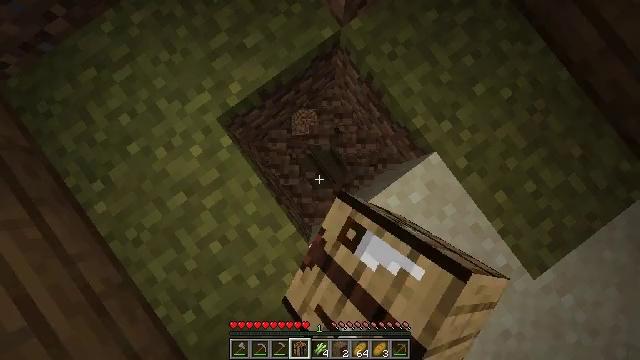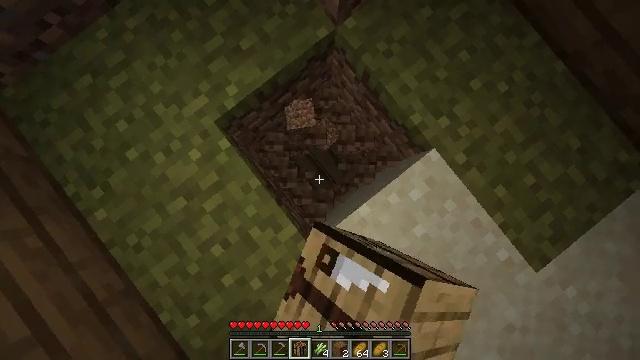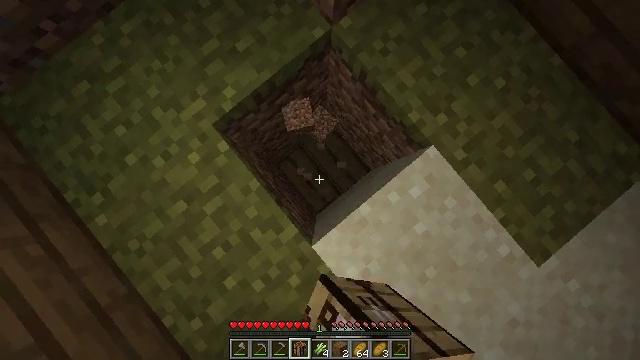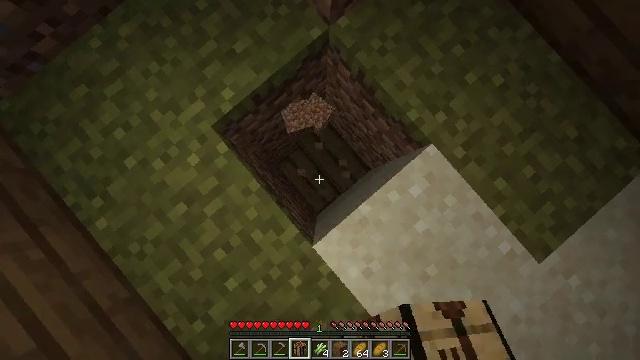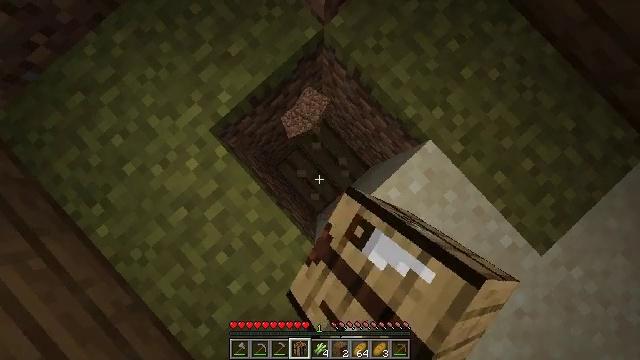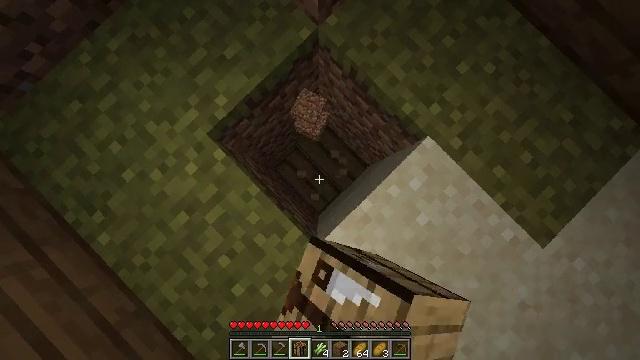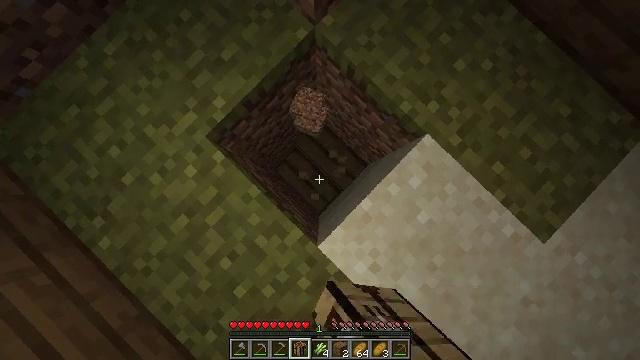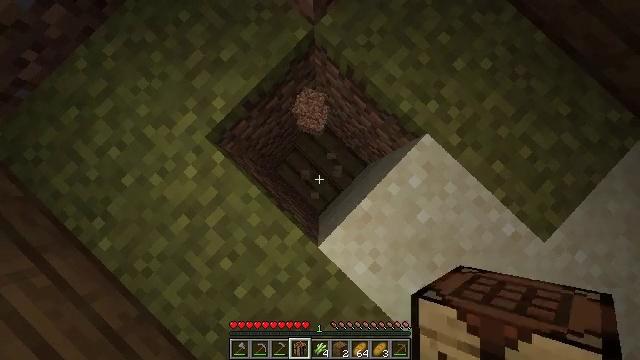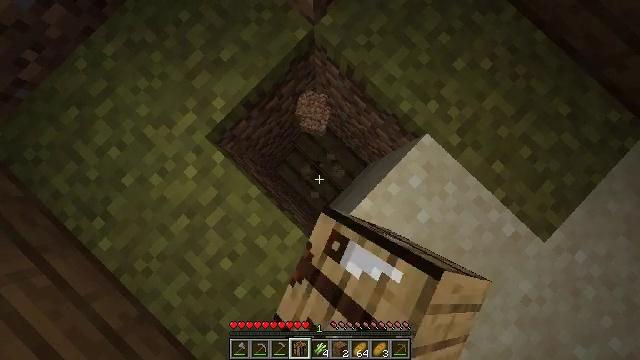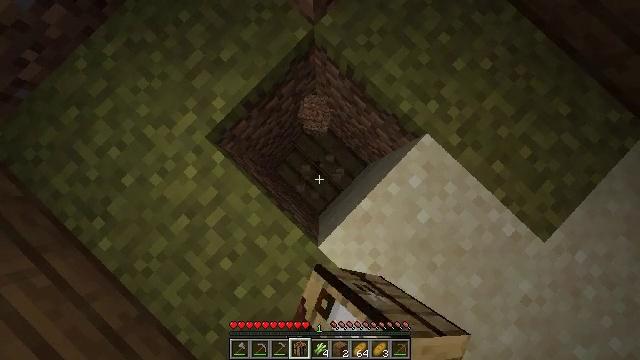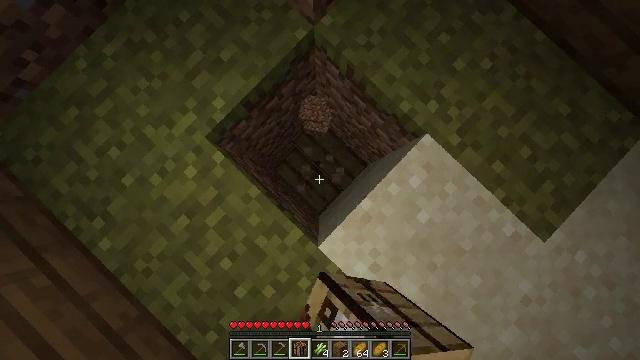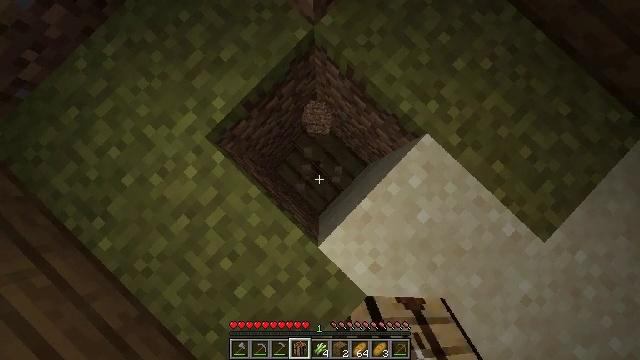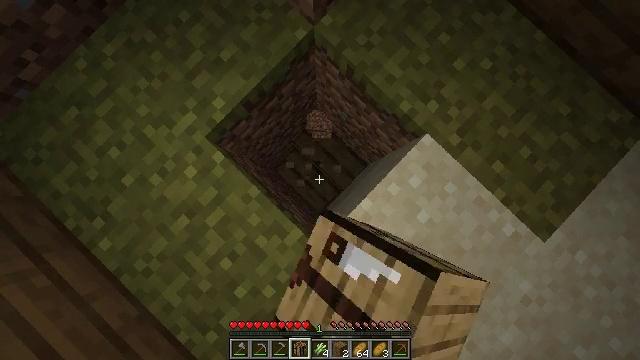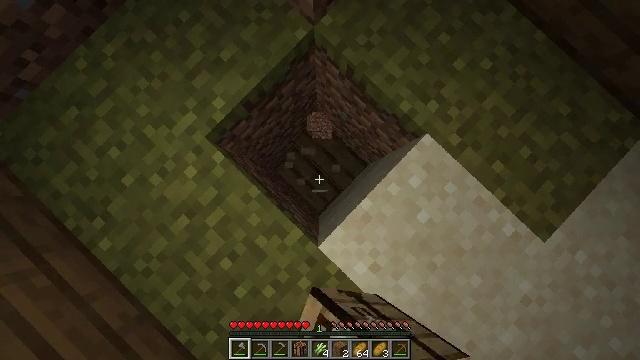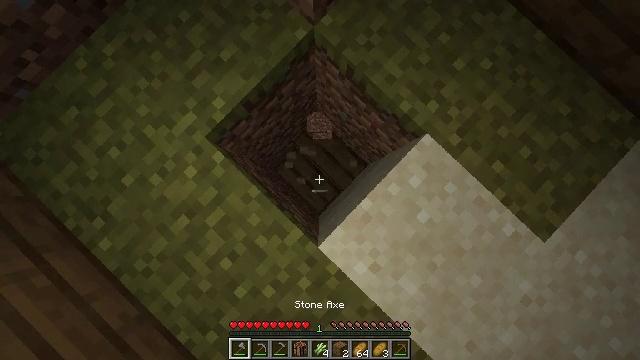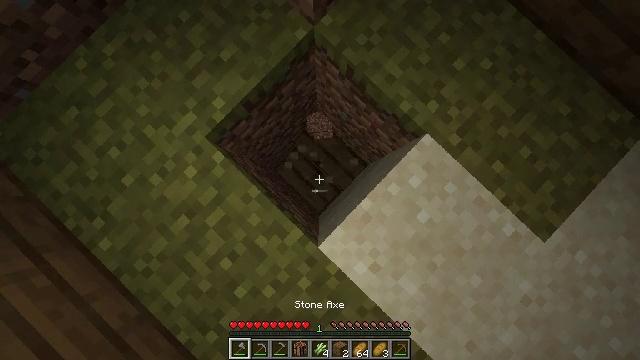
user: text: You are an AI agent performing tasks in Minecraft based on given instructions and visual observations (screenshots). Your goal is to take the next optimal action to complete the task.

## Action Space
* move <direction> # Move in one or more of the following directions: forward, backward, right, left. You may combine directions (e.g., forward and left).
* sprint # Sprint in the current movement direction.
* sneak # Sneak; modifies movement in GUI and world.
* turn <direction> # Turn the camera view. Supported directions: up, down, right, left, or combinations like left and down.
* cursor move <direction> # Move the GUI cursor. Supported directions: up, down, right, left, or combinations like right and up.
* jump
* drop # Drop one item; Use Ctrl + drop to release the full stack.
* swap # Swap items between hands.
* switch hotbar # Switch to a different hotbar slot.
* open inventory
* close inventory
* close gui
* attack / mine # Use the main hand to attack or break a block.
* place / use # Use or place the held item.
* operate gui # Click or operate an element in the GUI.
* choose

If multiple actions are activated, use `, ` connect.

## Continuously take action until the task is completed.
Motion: motion action
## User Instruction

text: Break the oak stairs.
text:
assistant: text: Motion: turn right, attack / mine
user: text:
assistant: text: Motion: turn right, attack / mine
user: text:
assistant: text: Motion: attack / mine
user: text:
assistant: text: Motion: turn right, attack / mine
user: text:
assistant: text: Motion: turn right, attack / mine
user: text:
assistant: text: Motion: turn right, attack / mine
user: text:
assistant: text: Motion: attack / mine
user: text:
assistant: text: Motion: attack / mine
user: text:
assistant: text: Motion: attack / mine
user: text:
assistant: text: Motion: attack / mine
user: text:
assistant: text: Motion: attack / mine
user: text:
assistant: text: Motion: attack / mine
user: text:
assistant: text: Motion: attack / mine, switch to hotbar 1
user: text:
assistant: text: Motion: attack / mine, switch to hotbar 1
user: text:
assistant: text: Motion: attack / mine, switch to hotbar 1
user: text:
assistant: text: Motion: attack / mine
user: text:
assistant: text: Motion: attack / mine
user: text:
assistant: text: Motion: attack / mine
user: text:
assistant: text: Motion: attack / mine
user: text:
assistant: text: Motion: attack / mine
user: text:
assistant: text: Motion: attack / mine
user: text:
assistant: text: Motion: attack / mine
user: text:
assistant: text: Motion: attack / mine
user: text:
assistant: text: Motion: attack / mine
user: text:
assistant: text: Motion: attack / mine
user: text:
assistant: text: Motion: attack / mine
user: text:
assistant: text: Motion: attack / mine
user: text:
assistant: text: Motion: turn left and down, attack / mine
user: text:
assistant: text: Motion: turn left and down, attack / mine
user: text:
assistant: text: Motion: turn left and down, attack / mine